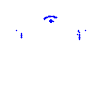
Particle: proton